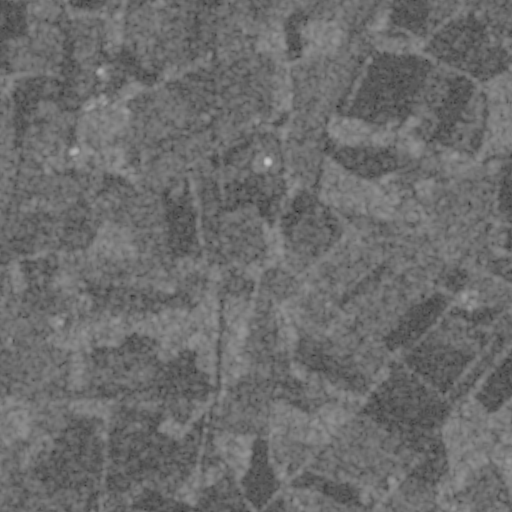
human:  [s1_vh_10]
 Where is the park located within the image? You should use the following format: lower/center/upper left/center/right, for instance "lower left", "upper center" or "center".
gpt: The park is located in the upper right of the image.
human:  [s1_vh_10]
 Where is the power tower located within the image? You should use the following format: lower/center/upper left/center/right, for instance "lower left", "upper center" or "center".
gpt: There is no power tower in the image.

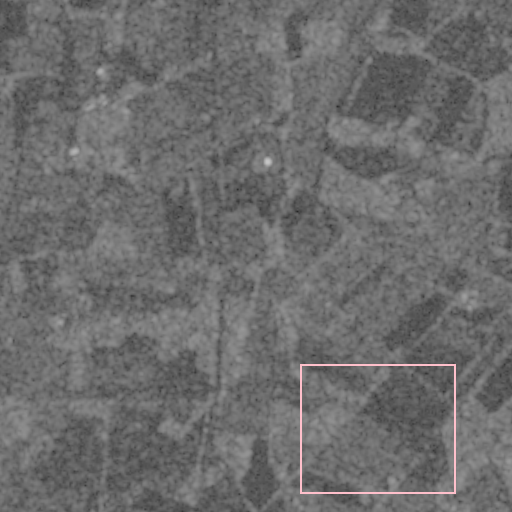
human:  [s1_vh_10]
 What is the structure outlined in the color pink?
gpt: The structure outlined in pink is a crop field.
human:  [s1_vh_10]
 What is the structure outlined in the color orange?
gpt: There is no orange outline.